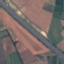
Label: Highway